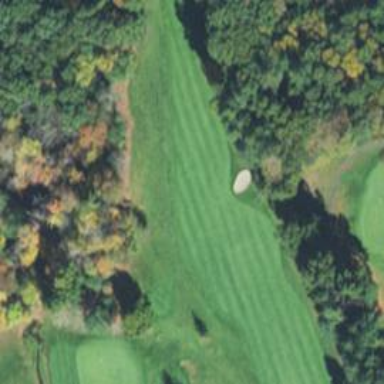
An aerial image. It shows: Golf hole.